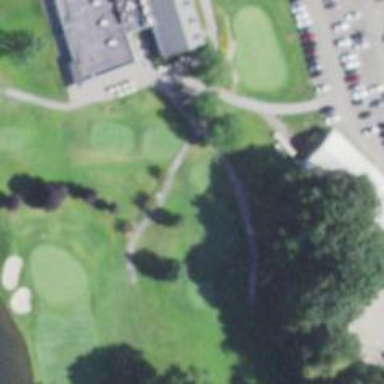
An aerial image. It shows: Service road used as golf cart path.